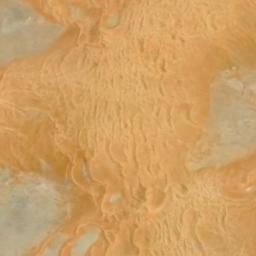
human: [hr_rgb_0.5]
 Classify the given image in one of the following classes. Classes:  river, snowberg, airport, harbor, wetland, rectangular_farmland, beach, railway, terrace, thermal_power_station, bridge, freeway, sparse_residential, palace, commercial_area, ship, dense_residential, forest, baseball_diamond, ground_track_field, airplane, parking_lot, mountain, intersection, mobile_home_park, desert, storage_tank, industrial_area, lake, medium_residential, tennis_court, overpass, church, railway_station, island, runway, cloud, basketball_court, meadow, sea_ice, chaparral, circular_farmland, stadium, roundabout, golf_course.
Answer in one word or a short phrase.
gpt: desert